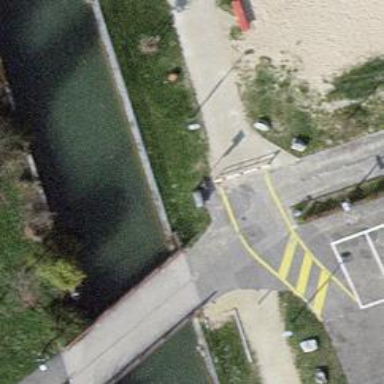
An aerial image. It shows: Bollard.